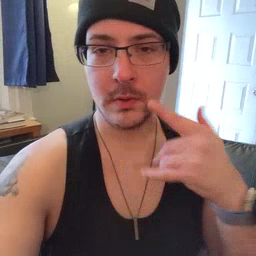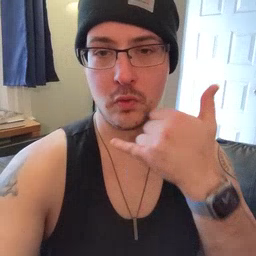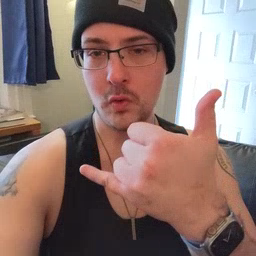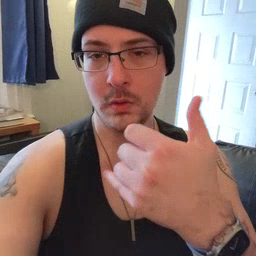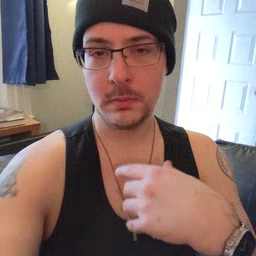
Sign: callonphone